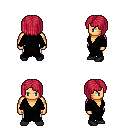
a pixel art fantasy rpg character, male body template, human, tanned skin, gray robe, white pants, ruby red pageboy hairstyle, black shoes, four views (front, back, left, right), 2x2 character sprite sheet, small pixel art, hard edges, no anti-aliasing